Question: I met a strange error after migration to XTEXT2.
When I write three elements, one 'IfEffectivePackageBlock' and define one 'class' and its 'subclass' extends it.
The code I wrote is very simple to replay the error. But it is fine in XTEXT 1.0
'''
IfEffectivePackageBlock xxx{
}
class xx{
}
class xxxx extends xx{
}
'''
The grammer I using is listed below, it will popup the error I met.
'''
IfEffectivePackageBlock:
'ifEffective' effectivityId=ID '{'
(elements+=AbstractElement)*
'}'
;
ClassDeclaration:
'class' name=ID ('extends' superType=[ClassDeclaration])? '{'
(statements+=(
FunctionDef |
ConfigurationEntryPoint
)
)*
'}'
;
'''
It will popup an window that warning me there is an internal error.
You can see it below.

Any advice?
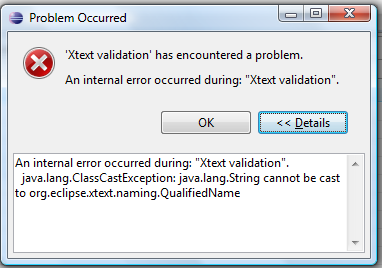
Answer: I think your qualified name provider has to be updated. You'll have to return a qualified name instead of a string.